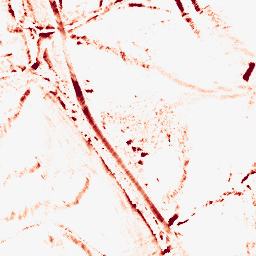
Category: morphological
Decomposition family: morphological_diamond
Decomposition parameters: operation: opening
radius: 5
Upsampling method: sinc_blackman
Upsampling parameters: scale: 4
kernel_size: 16
Upsampling scale: 4